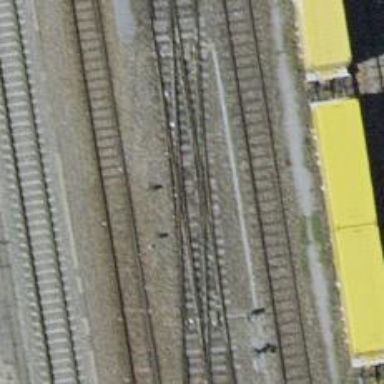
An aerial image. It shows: Railway switch.